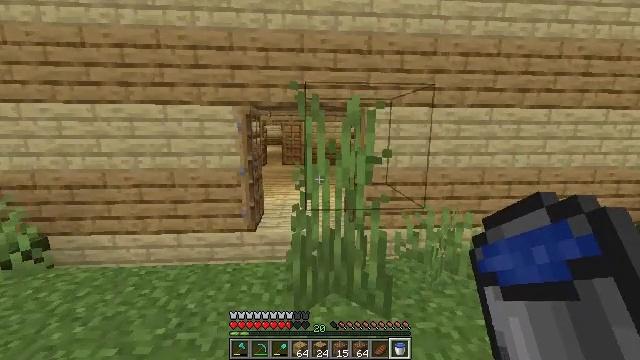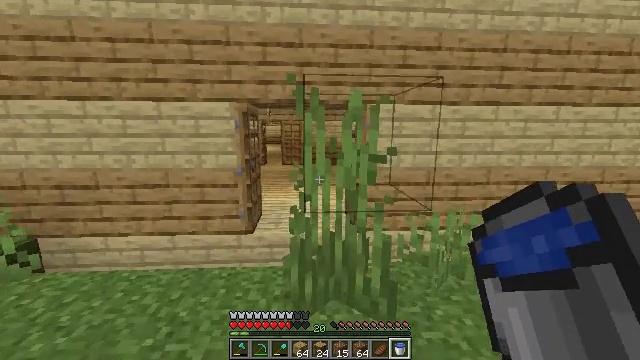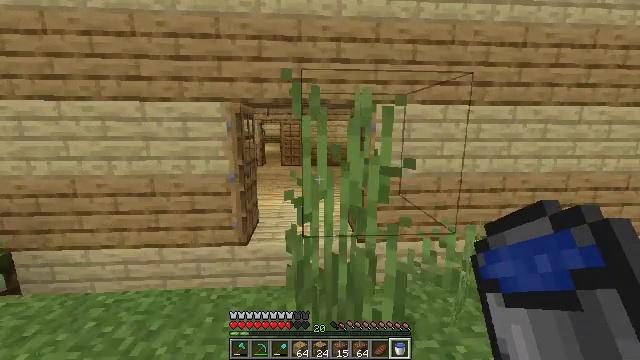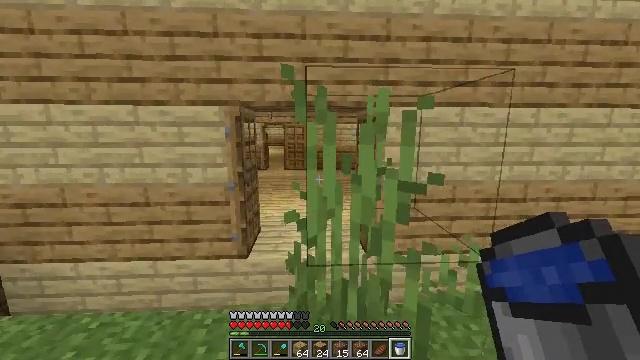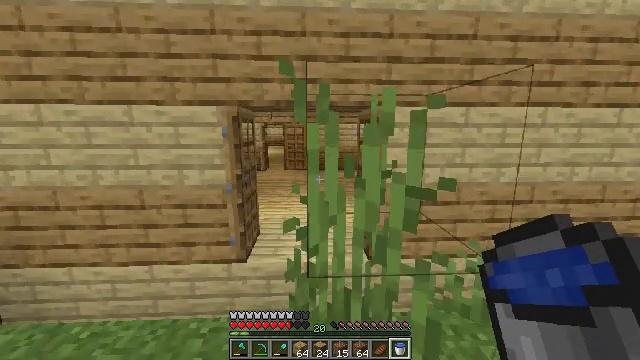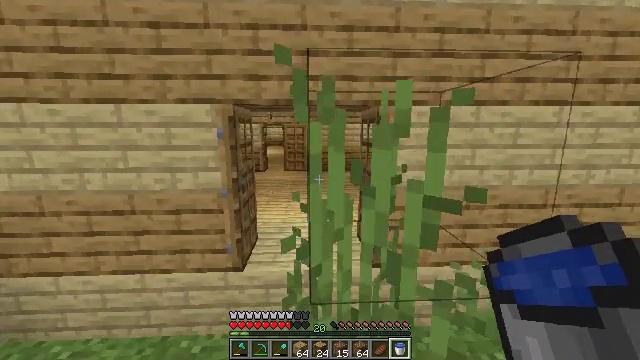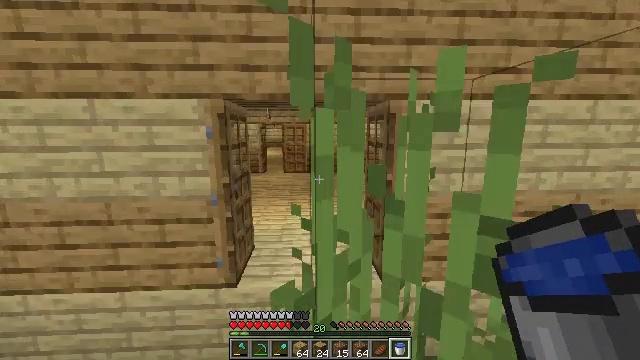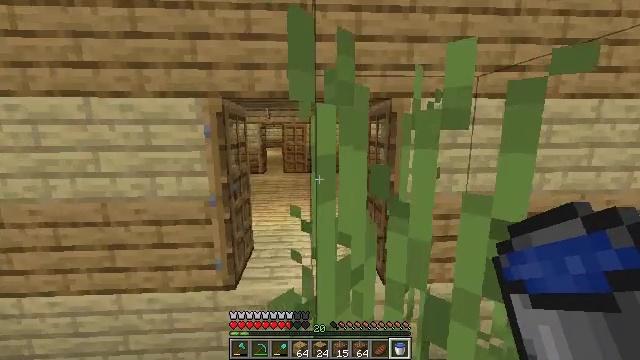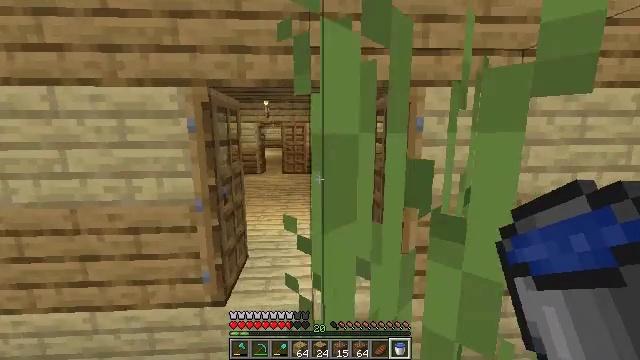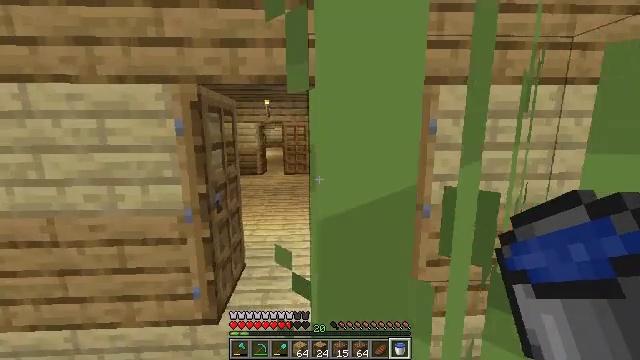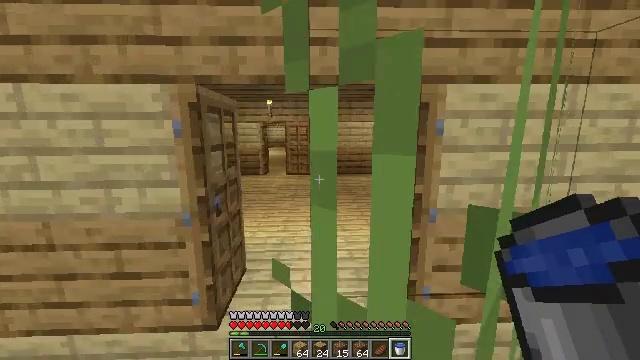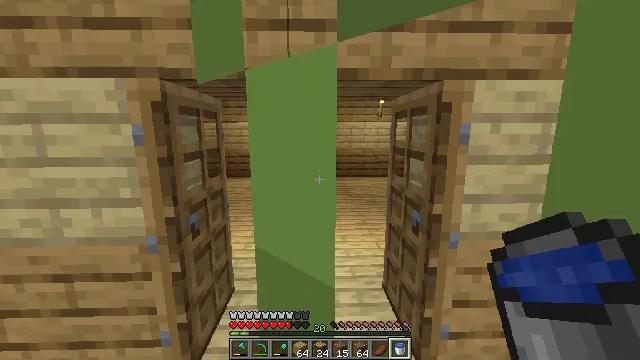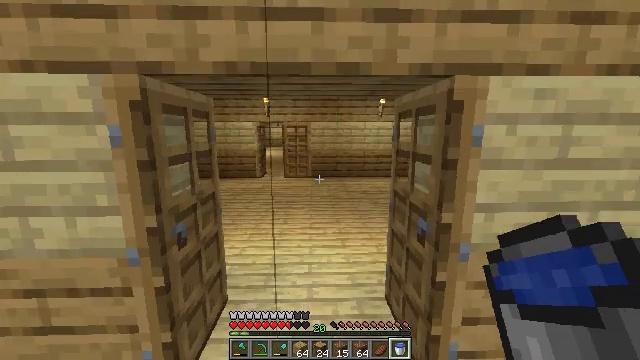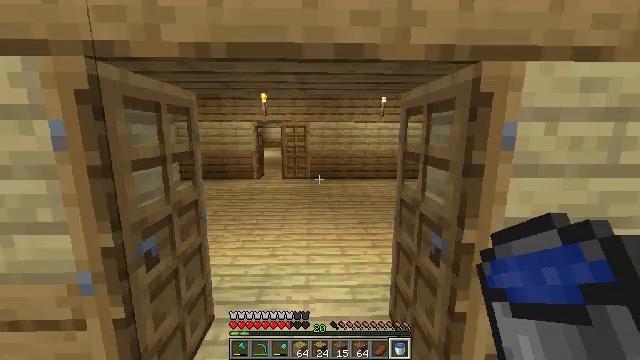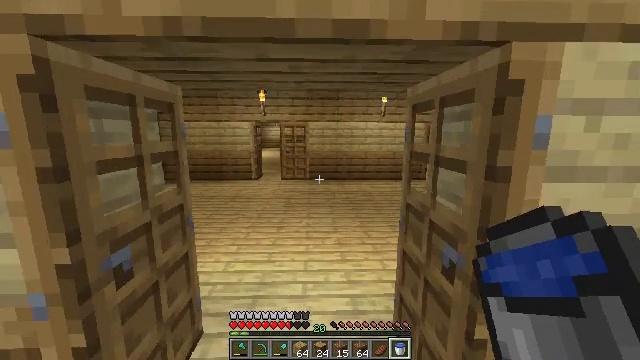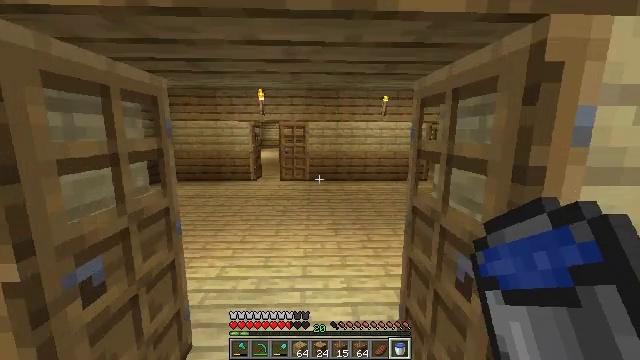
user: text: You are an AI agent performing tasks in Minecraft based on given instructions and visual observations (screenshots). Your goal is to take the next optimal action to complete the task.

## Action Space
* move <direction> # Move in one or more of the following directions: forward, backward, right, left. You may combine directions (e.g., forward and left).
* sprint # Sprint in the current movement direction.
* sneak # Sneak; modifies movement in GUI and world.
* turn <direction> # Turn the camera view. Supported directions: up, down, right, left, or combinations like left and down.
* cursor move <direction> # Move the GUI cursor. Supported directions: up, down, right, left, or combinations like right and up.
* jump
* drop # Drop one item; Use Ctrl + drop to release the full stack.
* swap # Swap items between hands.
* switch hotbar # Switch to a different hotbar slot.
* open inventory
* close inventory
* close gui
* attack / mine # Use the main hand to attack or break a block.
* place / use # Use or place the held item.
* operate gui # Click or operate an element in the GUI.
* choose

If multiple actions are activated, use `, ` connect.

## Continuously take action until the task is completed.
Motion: motion action
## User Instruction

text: Use cobblestone to make a stone hoe.
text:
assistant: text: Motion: move forward
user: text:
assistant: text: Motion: move forward
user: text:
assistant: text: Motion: move forward
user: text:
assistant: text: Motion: move forward
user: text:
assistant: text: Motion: move forward
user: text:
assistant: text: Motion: move forward
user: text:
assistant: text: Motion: move forward
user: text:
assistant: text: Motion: move forward
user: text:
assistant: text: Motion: move forward
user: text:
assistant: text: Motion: move forward
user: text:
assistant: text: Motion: move forward
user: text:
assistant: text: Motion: move forward
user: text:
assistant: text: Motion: move forward
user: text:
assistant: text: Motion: move forward
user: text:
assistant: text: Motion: move forward
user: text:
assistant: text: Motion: move forward
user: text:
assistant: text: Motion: move forward
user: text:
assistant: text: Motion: move forward
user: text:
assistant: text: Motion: move forward
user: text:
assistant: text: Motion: move forward
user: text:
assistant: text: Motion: move forward, turn left
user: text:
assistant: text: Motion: move forward, turn left
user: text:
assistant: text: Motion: move forward, turn left
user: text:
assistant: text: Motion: move forward, turn left
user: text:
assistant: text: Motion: move forward and move right, turn left
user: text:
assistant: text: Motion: move forward and move right, turn left
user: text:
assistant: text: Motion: move forward and move right, turn left
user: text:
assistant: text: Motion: move forward and move right, turn left
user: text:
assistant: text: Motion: move forward and move right
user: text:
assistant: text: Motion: move forward and move right